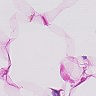
Metastatic tissue present: no